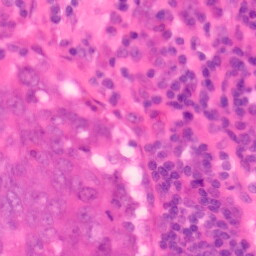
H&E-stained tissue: Colon